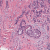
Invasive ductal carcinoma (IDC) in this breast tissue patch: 1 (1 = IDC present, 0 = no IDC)